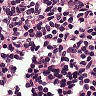
Metastatic tissue present: no